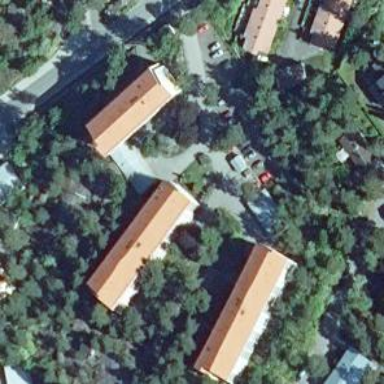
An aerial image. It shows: Residential area with apartments.